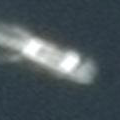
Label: civil